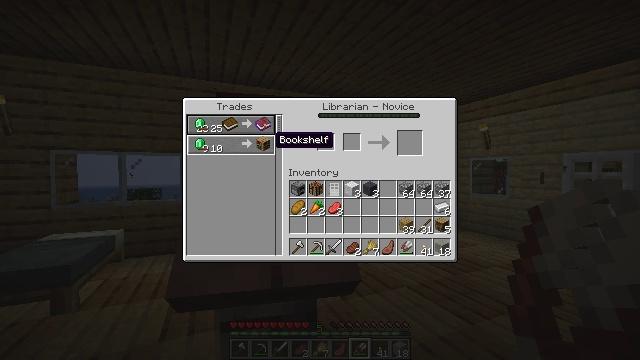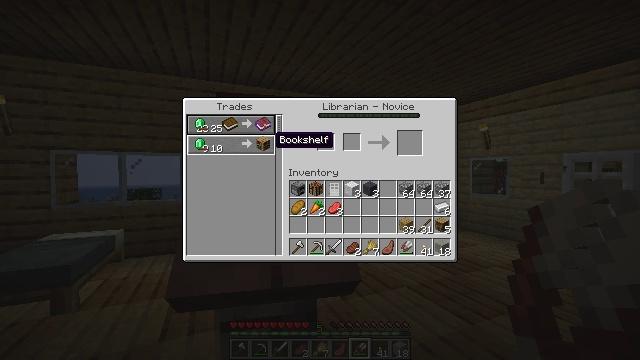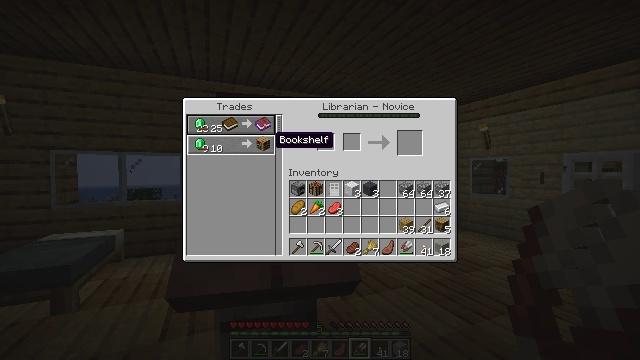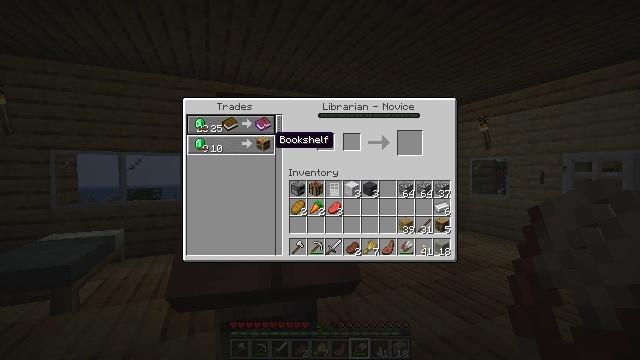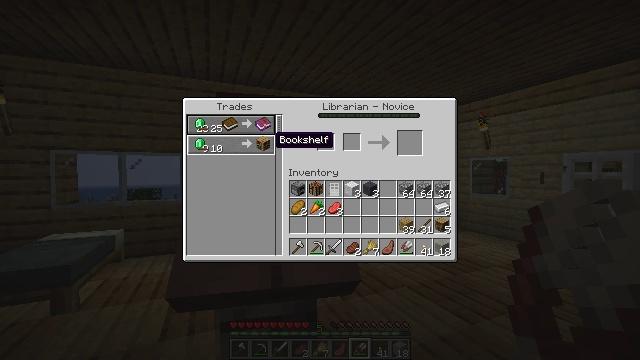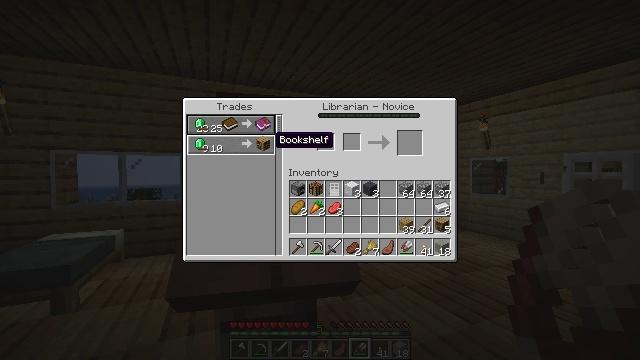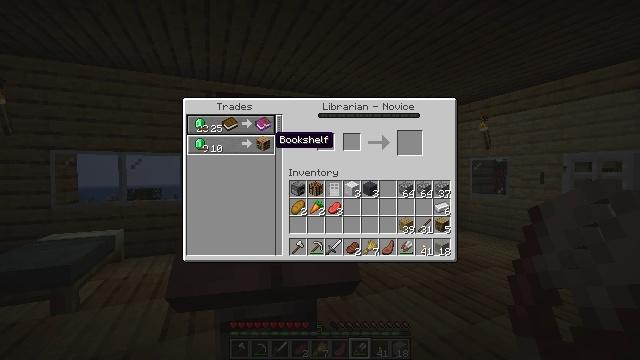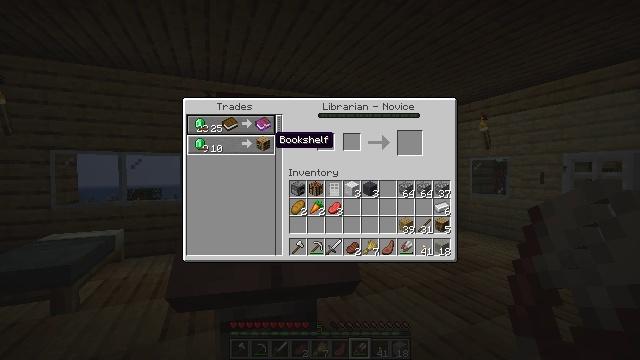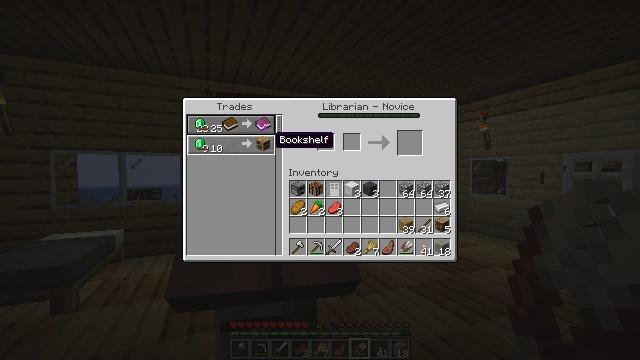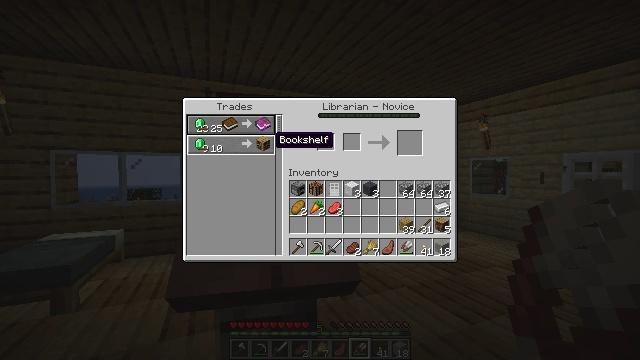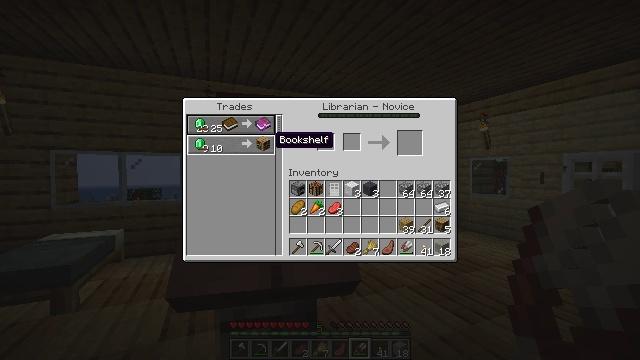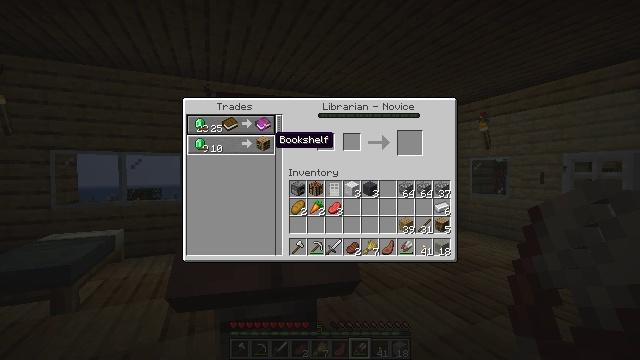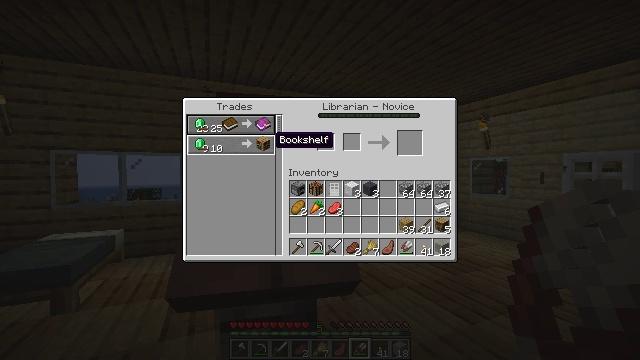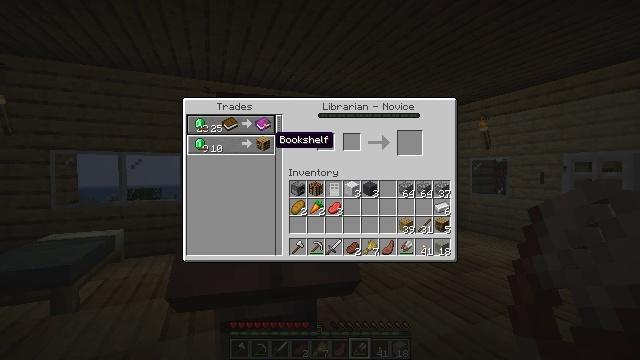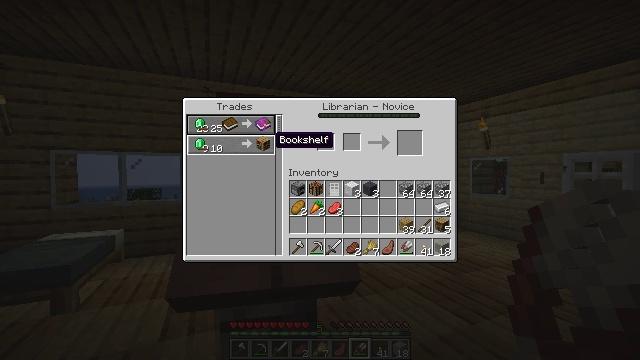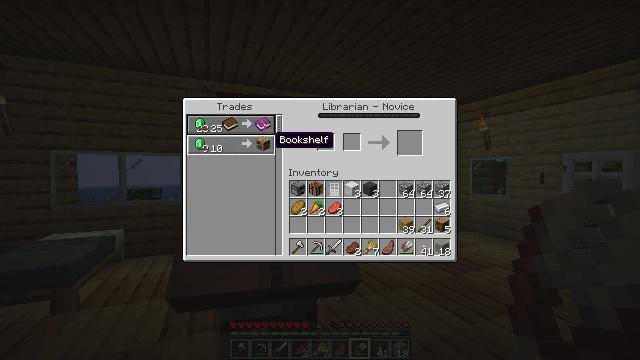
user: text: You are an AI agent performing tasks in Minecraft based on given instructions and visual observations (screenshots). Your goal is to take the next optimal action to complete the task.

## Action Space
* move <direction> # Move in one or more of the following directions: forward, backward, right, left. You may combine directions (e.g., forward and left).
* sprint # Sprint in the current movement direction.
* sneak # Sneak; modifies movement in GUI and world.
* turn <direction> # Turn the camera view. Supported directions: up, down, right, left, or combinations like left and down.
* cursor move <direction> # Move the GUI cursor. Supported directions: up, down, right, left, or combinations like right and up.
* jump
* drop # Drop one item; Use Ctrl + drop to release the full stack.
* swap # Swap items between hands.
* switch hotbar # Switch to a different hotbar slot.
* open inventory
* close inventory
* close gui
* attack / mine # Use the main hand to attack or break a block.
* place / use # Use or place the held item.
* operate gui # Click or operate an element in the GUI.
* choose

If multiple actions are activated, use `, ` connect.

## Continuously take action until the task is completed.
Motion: motion action
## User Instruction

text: Use the crafting table and materials to craft a gray bed.
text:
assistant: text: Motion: no_op
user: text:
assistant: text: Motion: no_op
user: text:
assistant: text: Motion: no_op
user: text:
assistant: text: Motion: no_op
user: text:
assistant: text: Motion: no_op
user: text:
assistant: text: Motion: no_op
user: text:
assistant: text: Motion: no_op
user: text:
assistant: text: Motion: no_op
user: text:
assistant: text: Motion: no_op
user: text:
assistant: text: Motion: no_op
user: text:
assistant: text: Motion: no_op
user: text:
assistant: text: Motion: no_op
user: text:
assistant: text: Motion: no_op
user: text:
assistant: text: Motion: no_op
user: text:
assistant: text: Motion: no_op
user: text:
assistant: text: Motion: no_op
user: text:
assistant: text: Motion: no_op
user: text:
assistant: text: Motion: no_op
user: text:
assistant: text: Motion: no_op
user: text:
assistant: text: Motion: no_op
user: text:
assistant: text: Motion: no_op
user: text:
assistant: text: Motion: no_op
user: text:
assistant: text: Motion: no_op
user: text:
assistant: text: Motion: no_op
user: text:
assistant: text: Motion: no_op
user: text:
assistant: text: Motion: no_op
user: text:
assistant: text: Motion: no_op
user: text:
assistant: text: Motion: close gui
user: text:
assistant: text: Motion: no_op
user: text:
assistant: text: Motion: no_op